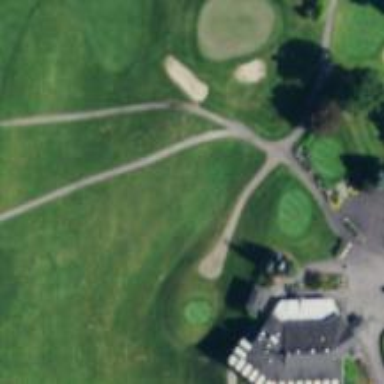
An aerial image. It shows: Service road designated as golf cart path.